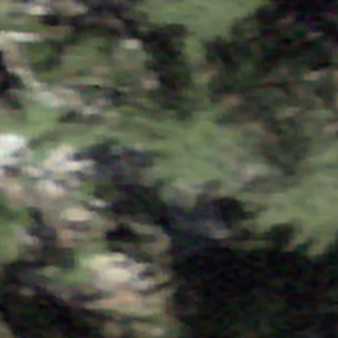
Label: other